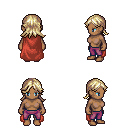
a pixel art fantasy rpg character, female body template, human, dark skin, maroon cape, magenta pants, white blonde loose hair, four views (front, back, left, right), 2x2 character sprite sheet, small pixel art, hard edges, no anti-aliasing